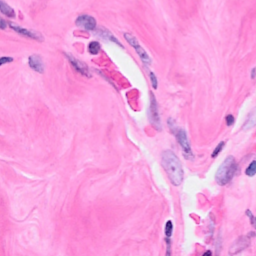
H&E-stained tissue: Breast